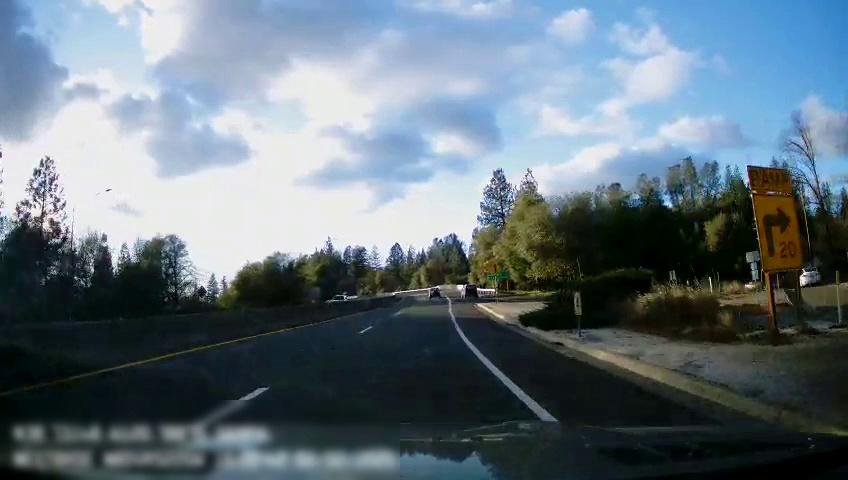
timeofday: Day
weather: Sunny
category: Drivable Space
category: Drivable Space
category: Vehicles | Car
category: Vehicles | Car
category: Vehicles | Car
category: Vehicles | SUV
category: Lanes | Alternate Lane
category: Lanes | Current Lane
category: Lanes | Alternate Lane
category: Traffic | Signs
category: Traffic | Signs
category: Traffic | Signs
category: Traffic | Signs